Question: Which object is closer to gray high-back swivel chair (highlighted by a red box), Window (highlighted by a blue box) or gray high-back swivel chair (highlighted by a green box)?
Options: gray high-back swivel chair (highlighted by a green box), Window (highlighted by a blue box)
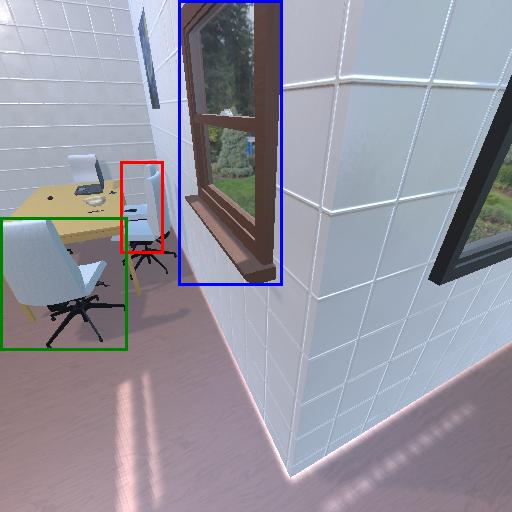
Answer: gray high-back swivel chair (highlighted by a green box)